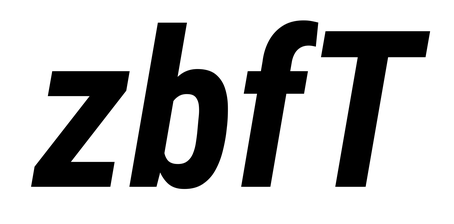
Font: Roboto-Italic_Condensed_Bold_Italic